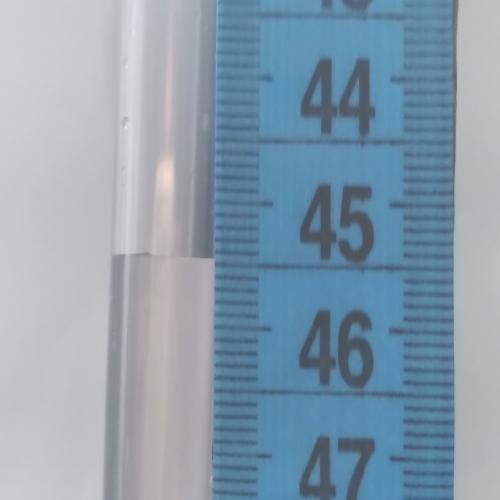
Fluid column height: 45.5 cm